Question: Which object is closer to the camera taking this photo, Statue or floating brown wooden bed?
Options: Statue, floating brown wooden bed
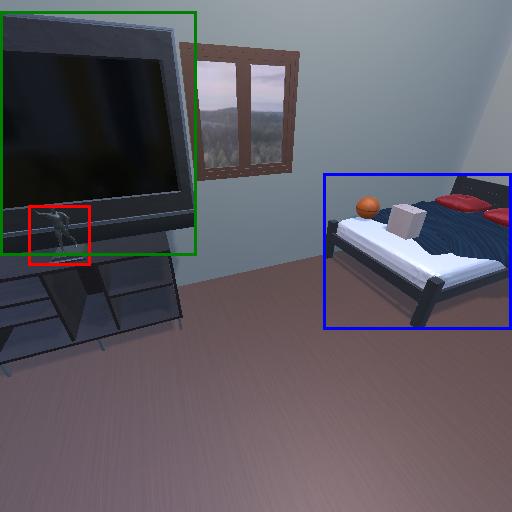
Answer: Statue